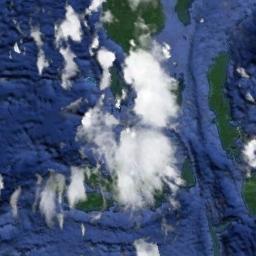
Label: cloud